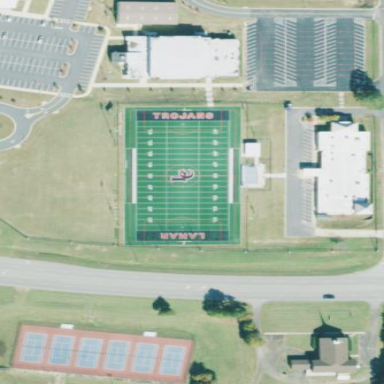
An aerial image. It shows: American football pitch.